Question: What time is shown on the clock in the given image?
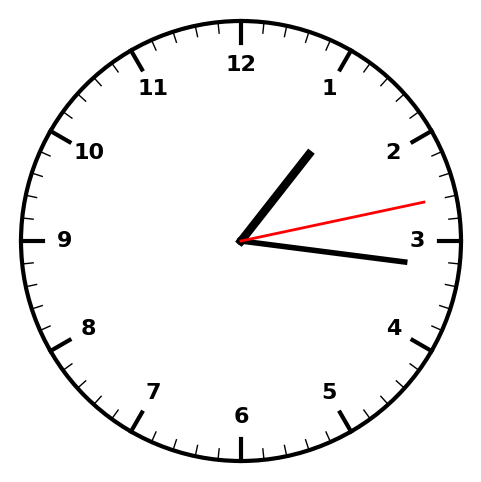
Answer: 01:16:13